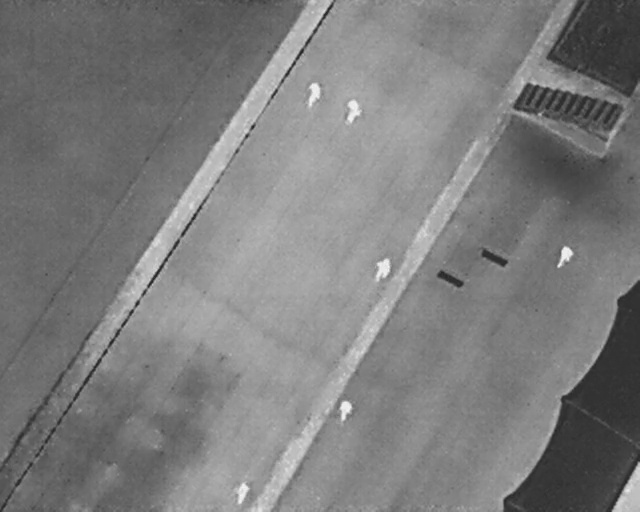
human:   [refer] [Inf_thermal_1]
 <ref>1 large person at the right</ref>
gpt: <box>[[86, 48, 90, 51, 19]]</box>

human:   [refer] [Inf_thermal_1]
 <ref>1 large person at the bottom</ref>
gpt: <box>[[52, 78, 56, 81, 2]]</box>

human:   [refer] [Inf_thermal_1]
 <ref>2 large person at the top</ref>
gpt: <box>[[46, 16, 50, 19, 2], [52, 20, 57, 23, 2]]</box>

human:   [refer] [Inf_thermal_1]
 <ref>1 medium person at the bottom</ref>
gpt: <box>[[36, 95, 39, 97, 2]]</box>